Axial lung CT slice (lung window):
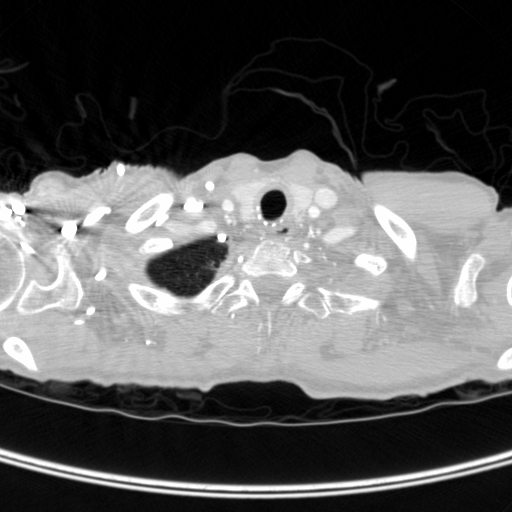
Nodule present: no